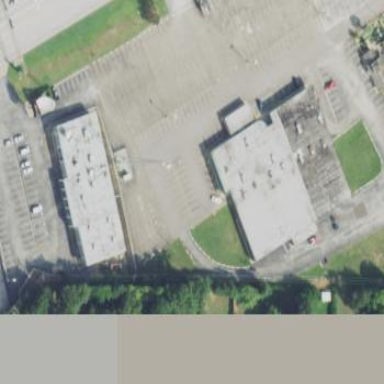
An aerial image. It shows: Building that houses bowling alley.